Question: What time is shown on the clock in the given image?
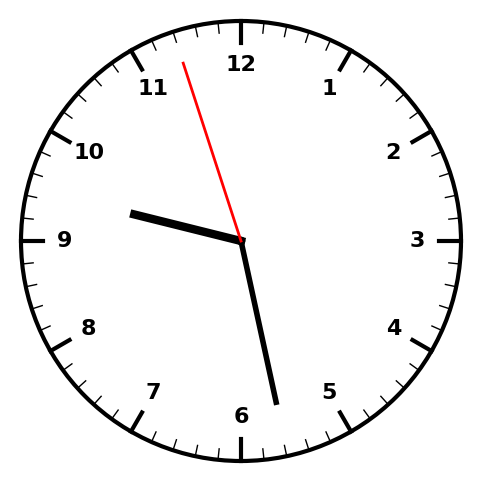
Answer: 09:27:57